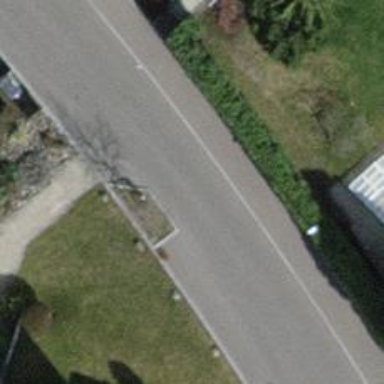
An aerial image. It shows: Traffic calming feature called choker.